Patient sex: M
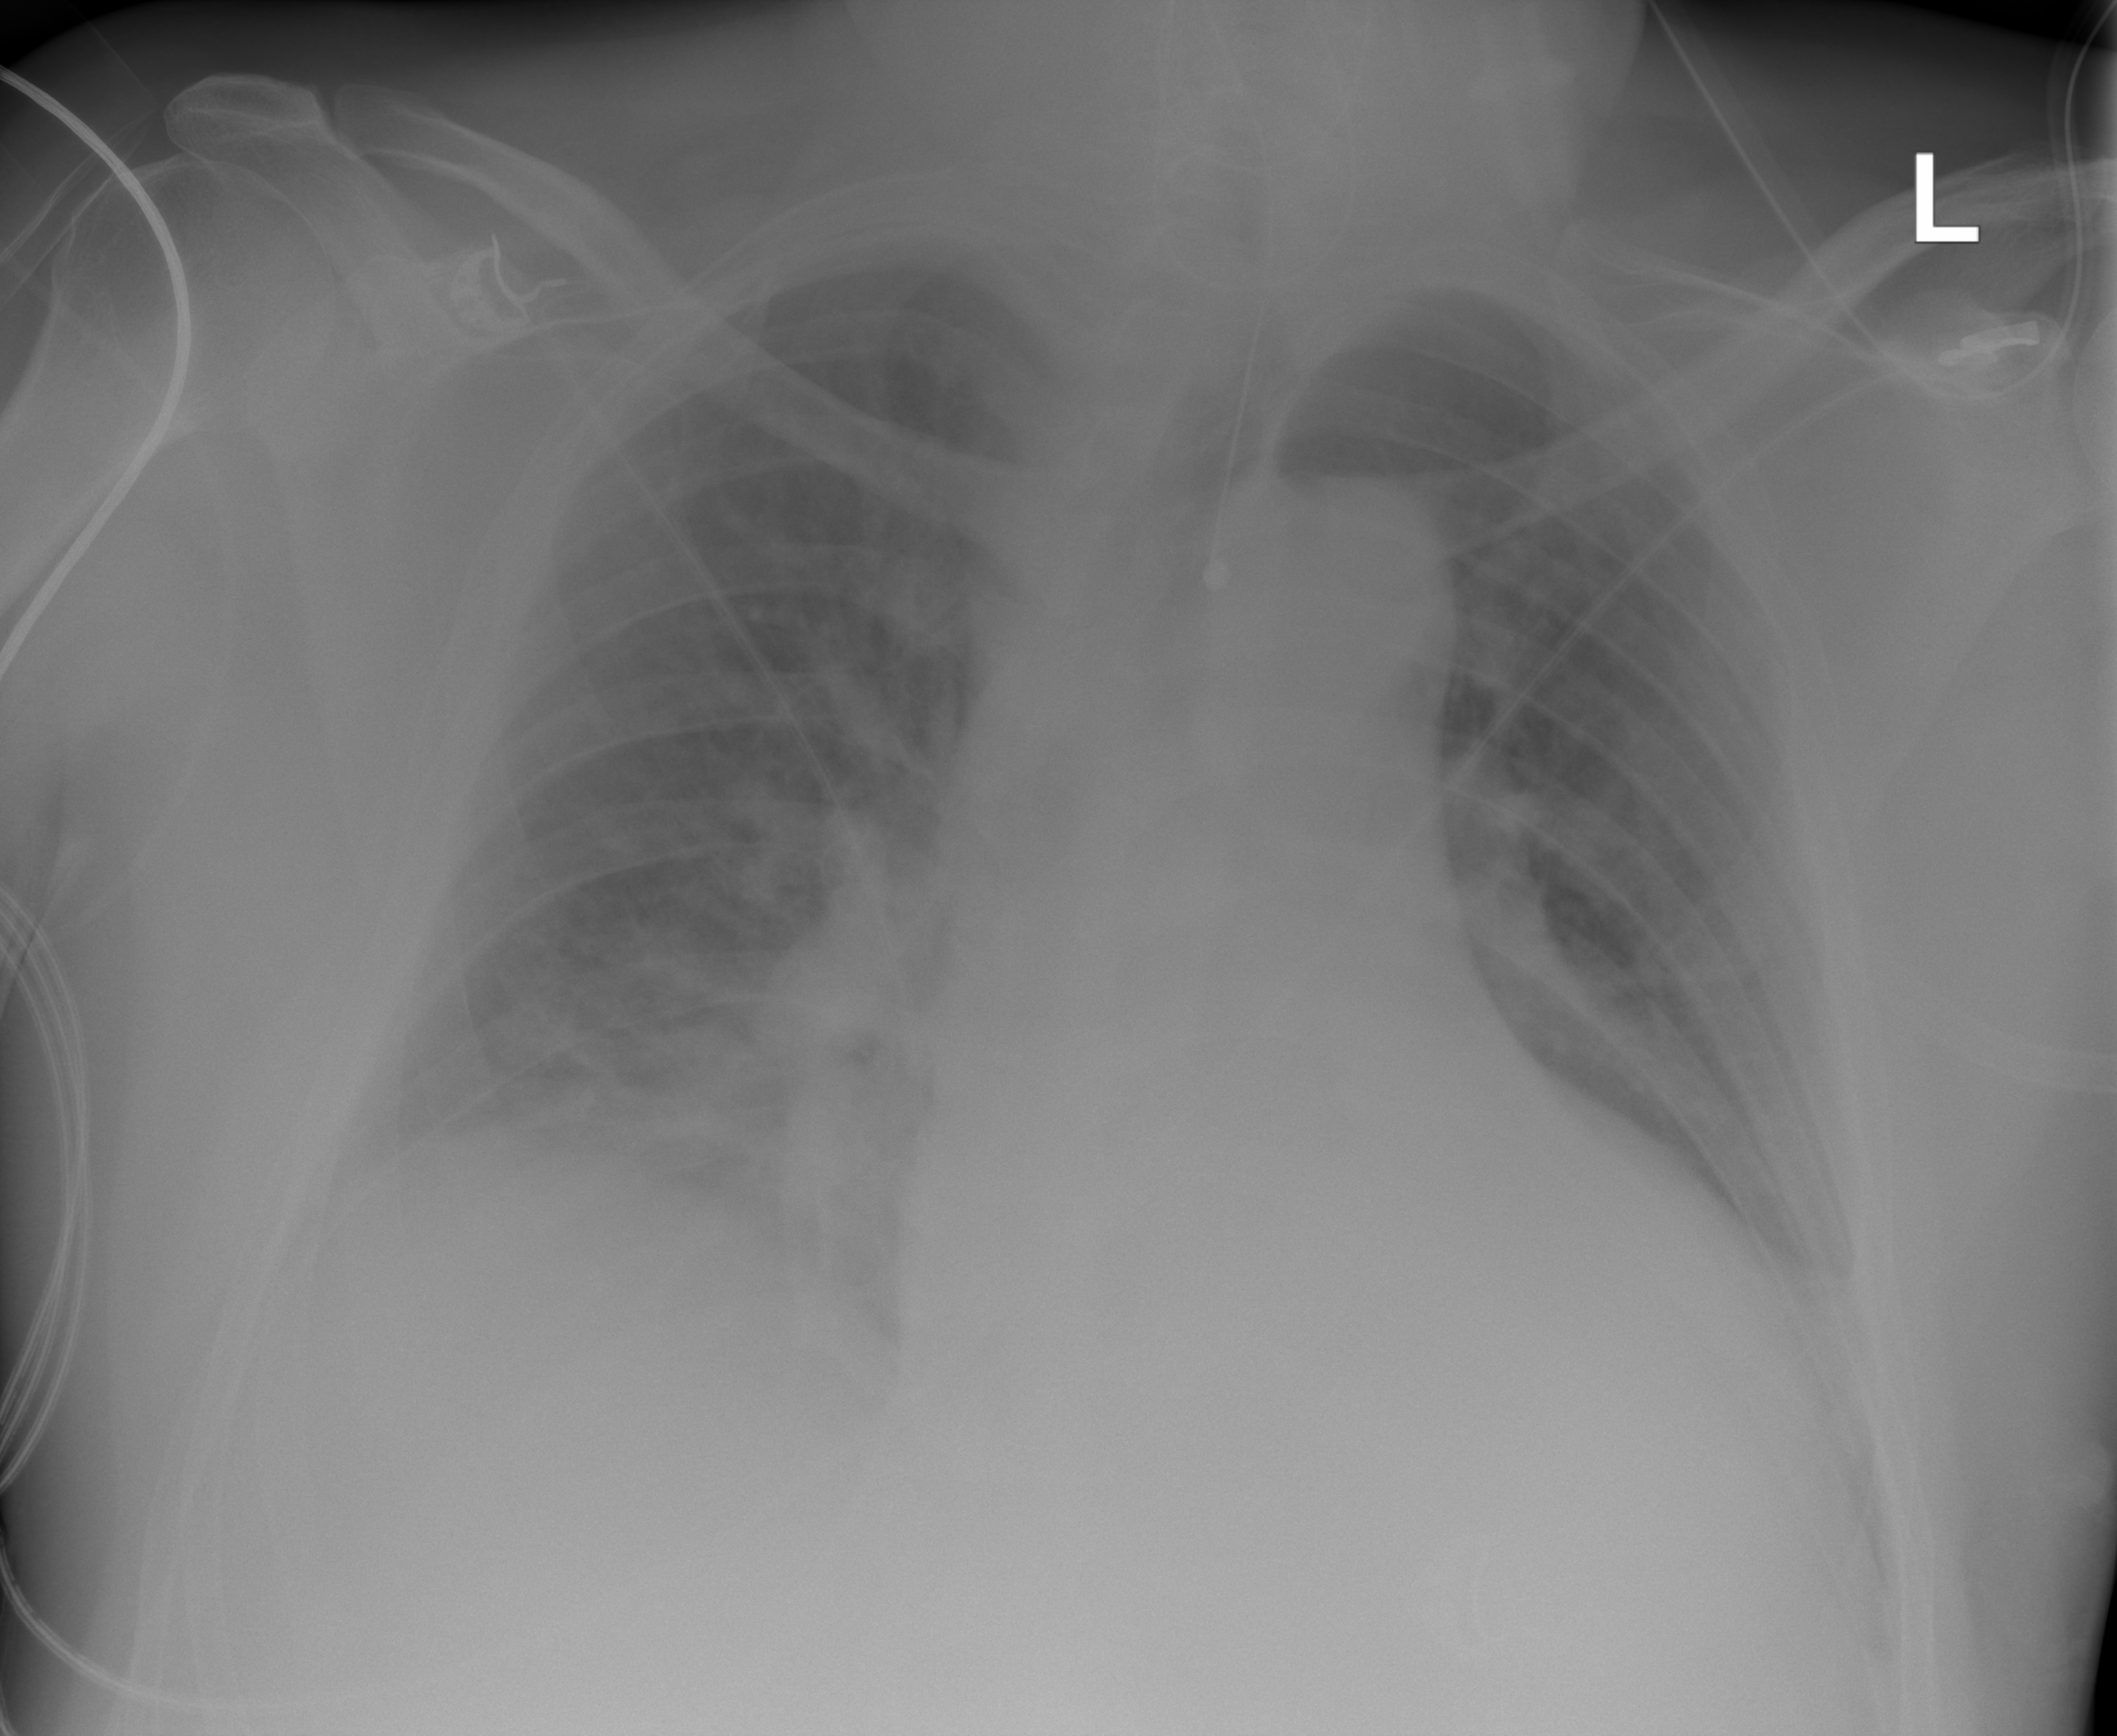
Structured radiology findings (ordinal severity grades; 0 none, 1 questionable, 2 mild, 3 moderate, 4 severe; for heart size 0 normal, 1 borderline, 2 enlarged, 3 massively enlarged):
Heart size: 2
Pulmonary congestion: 2
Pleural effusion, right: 2
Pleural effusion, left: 2
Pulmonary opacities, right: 2
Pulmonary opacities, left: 2
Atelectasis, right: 2
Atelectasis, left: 2